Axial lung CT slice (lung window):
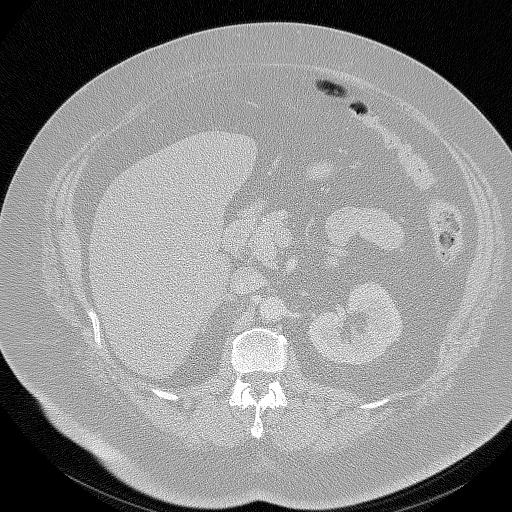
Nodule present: no